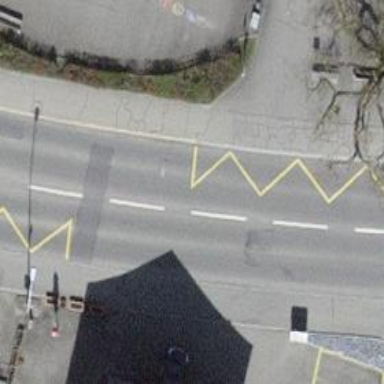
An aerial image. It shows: Platform for public transport on the road.